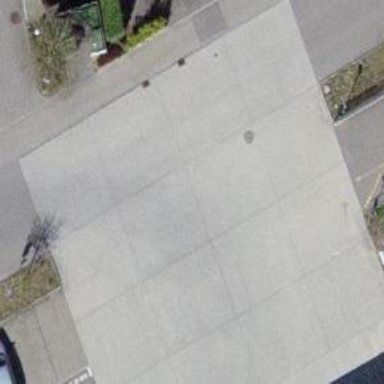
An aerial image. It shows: Service road with concrete surface.